Field crop: tomato
Growth stage: 1
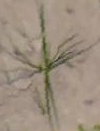
Species: cyperus